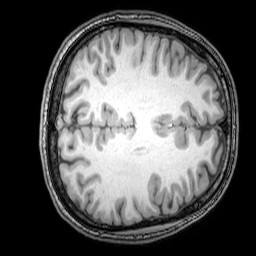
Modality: T1w
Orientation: axial
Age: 23
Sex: male
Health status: healthy
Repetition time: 0.081 s
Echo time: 0.037 s